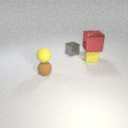
small yellow rubber sphere in front of large red metal cube